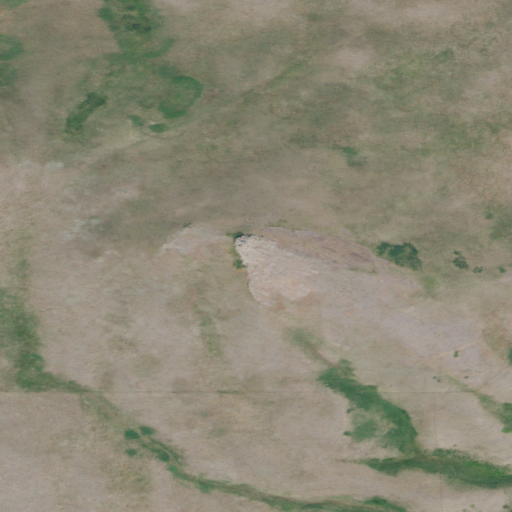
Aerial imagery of mountain in Montana named Brindle Calf Woman Butte containing grassland and shrub